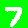
Digit: 7